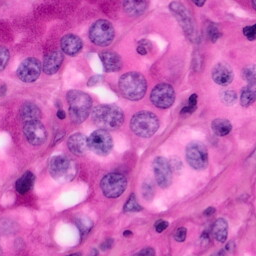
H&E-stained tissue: Pancreatic